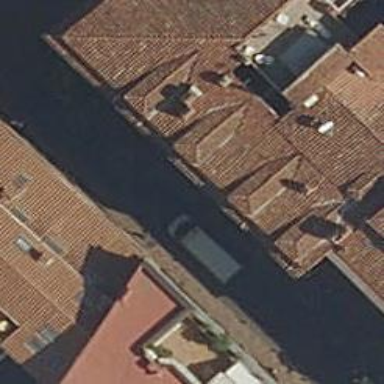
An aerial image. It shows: Bakery.